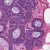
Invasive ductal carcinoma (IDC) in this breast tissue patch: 0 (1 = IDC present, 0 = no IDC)